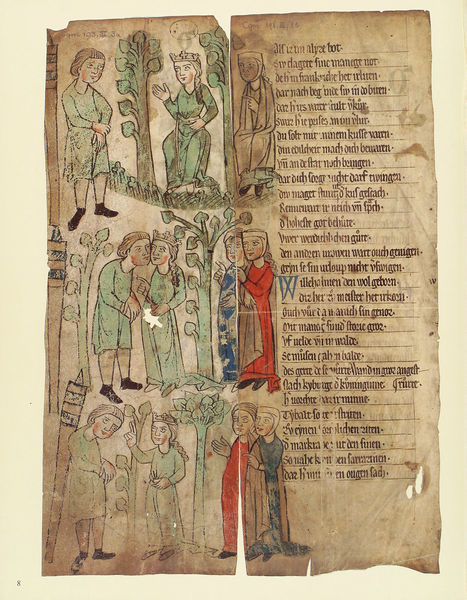
Titel: Willehalm - Handschrift
Künstler: Wolfram von Eschenbach
Standort: Herstellungsort: Quedlinburg (EU - D - Sachsen-Anhalt)
Institution: München, Bayerische Staatsbibliothek
Schlagwörter: baum, blau, mann, bäume, frauen, grün, menschen, frau, männer, weiss, rot, gespräch, malerei, bild, paar, blatt, krone, prinzessin, wald, schrift, bilder, kuss, liebe, papier, deutsch, zeigen, paradies, buch, seite, illustration, text, nonne, initiale, buchdruck, buchseite, liebespaar, christlich, mittelalter, königin, bedeutungsperspektive, sünde, szenen, altdeutsch, paare, eid, linde, heirat, buchmalerei, minne, illustrationen, schwören, w, veführung, sündefall, evangilar, minnengesang